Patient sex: M
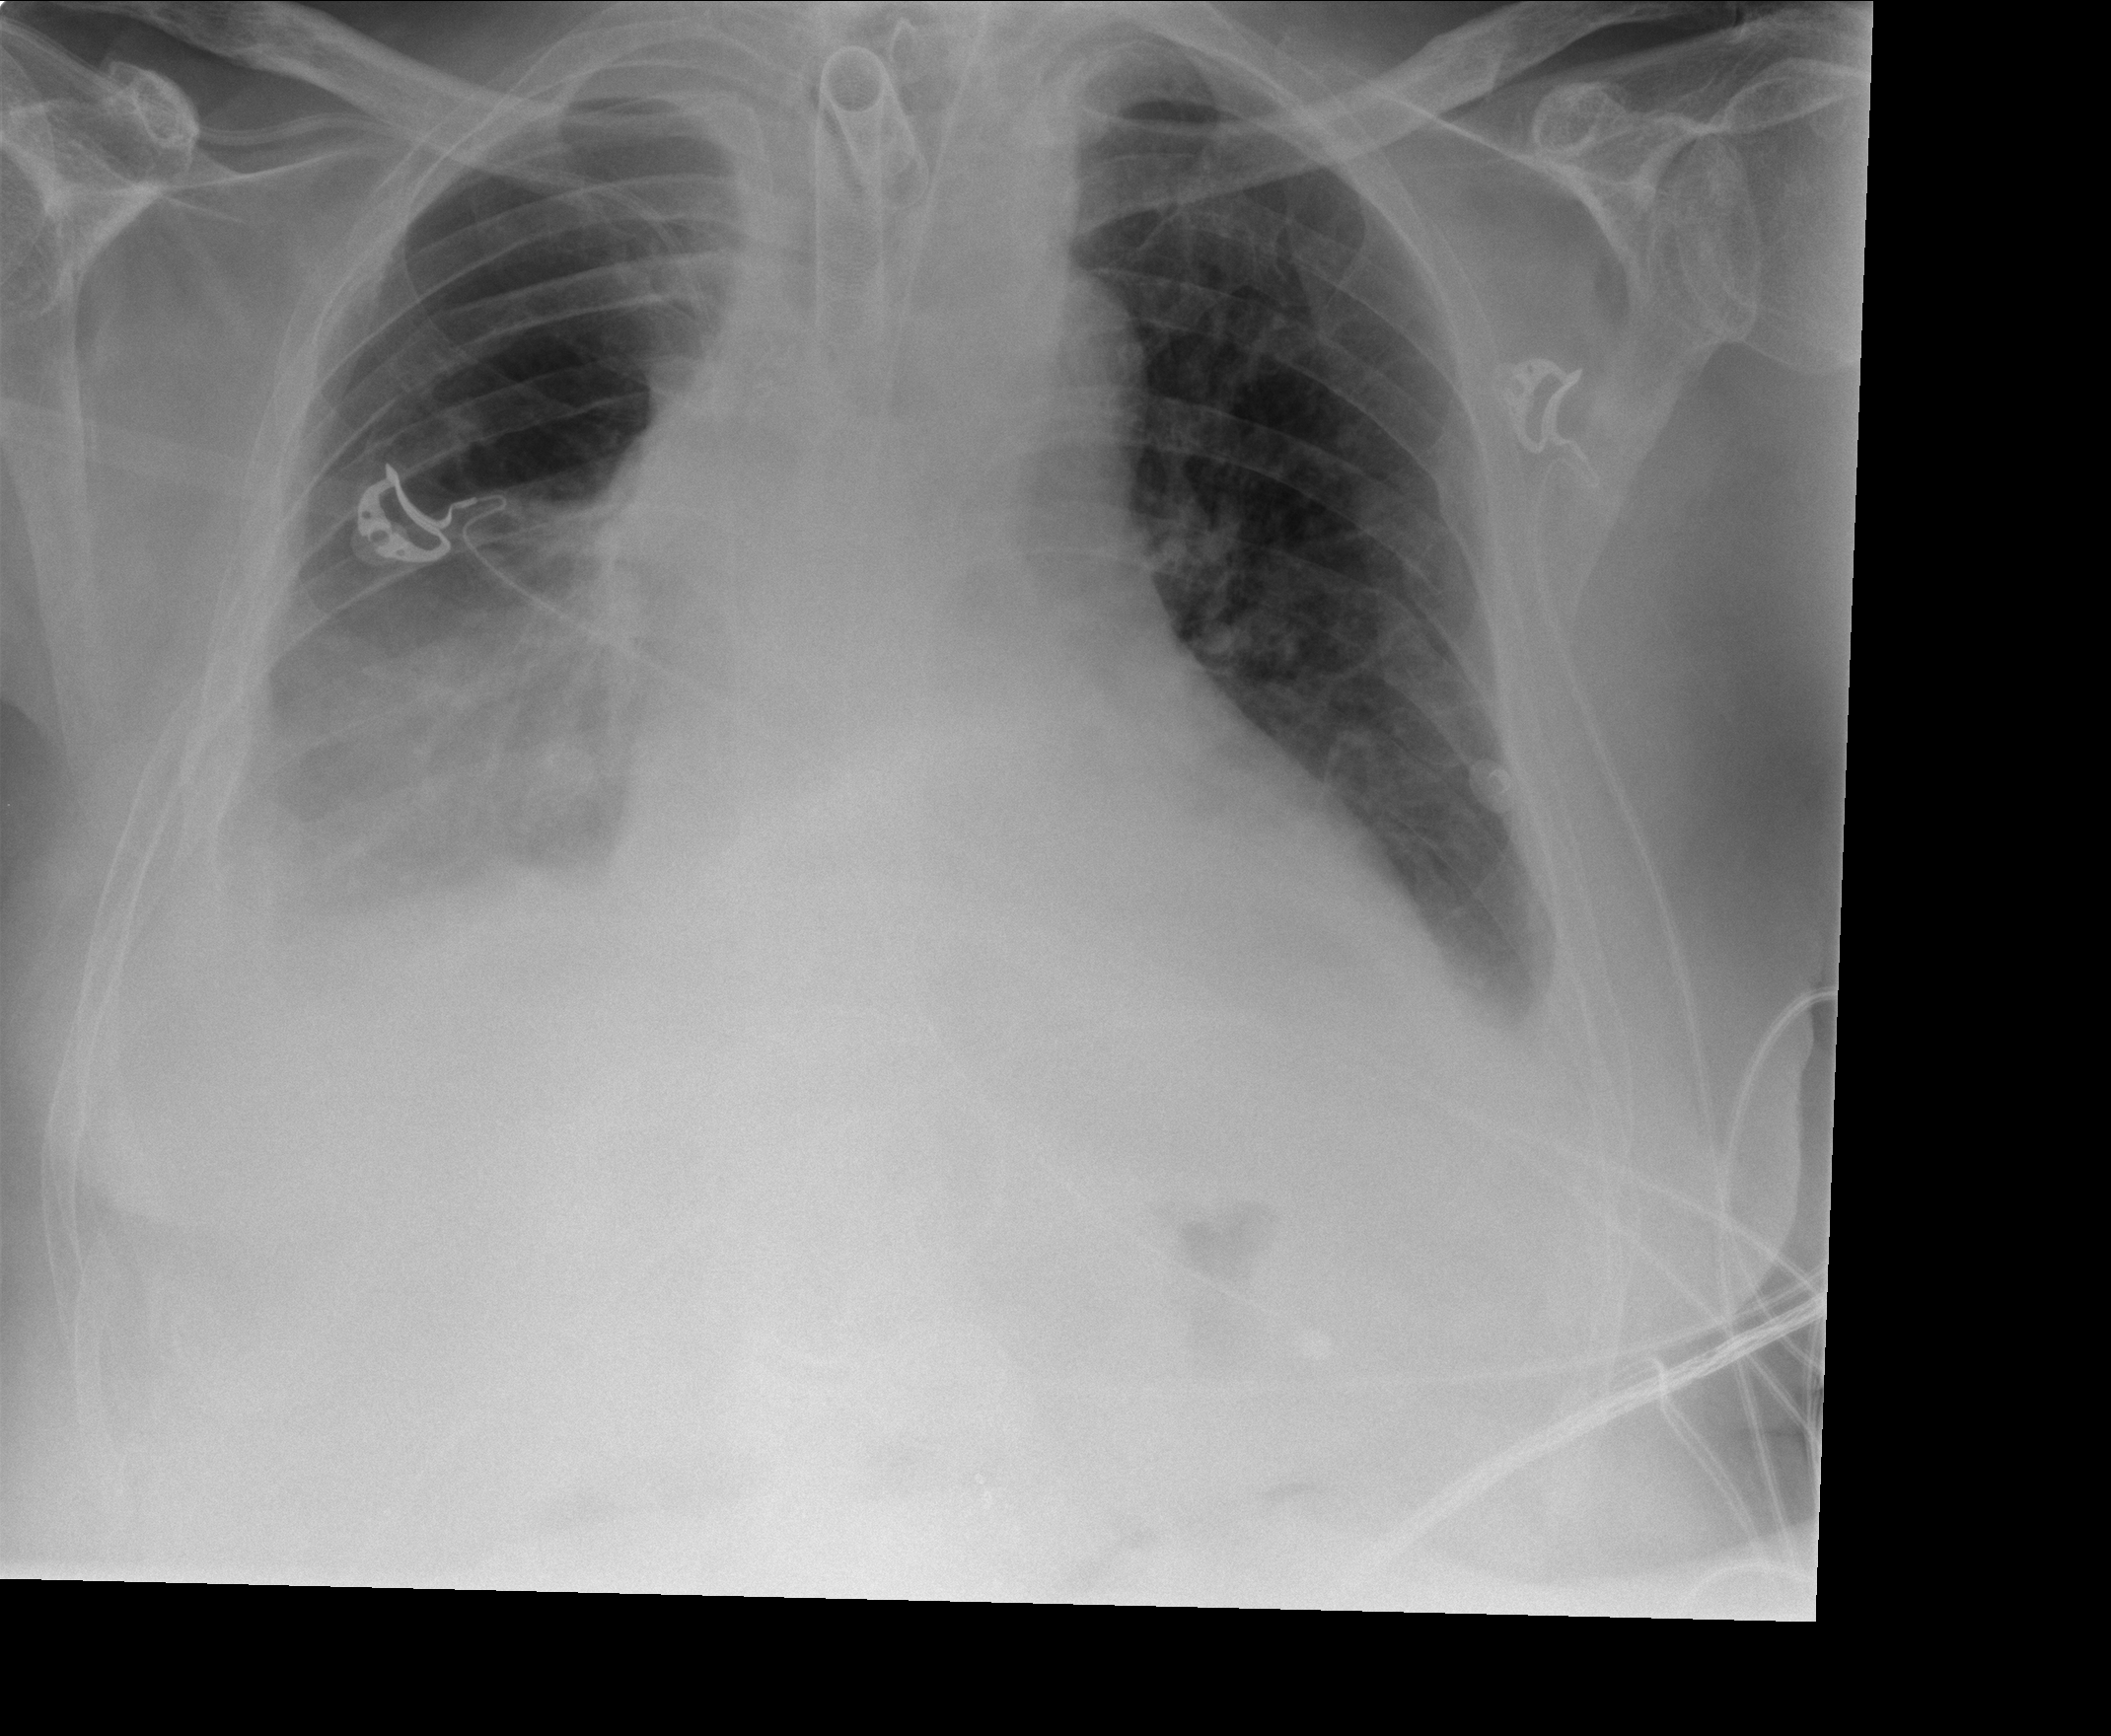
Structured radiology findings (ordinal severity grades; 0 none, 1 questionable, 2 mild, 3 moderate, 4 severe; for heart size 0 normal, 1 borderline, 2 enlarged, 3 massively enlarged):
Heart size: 2
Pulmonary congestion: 2
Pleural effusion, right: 2
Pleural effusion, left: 2
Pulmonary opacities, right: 3
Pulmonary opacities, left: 0
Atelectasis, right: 3
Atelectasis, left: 2